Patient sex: M
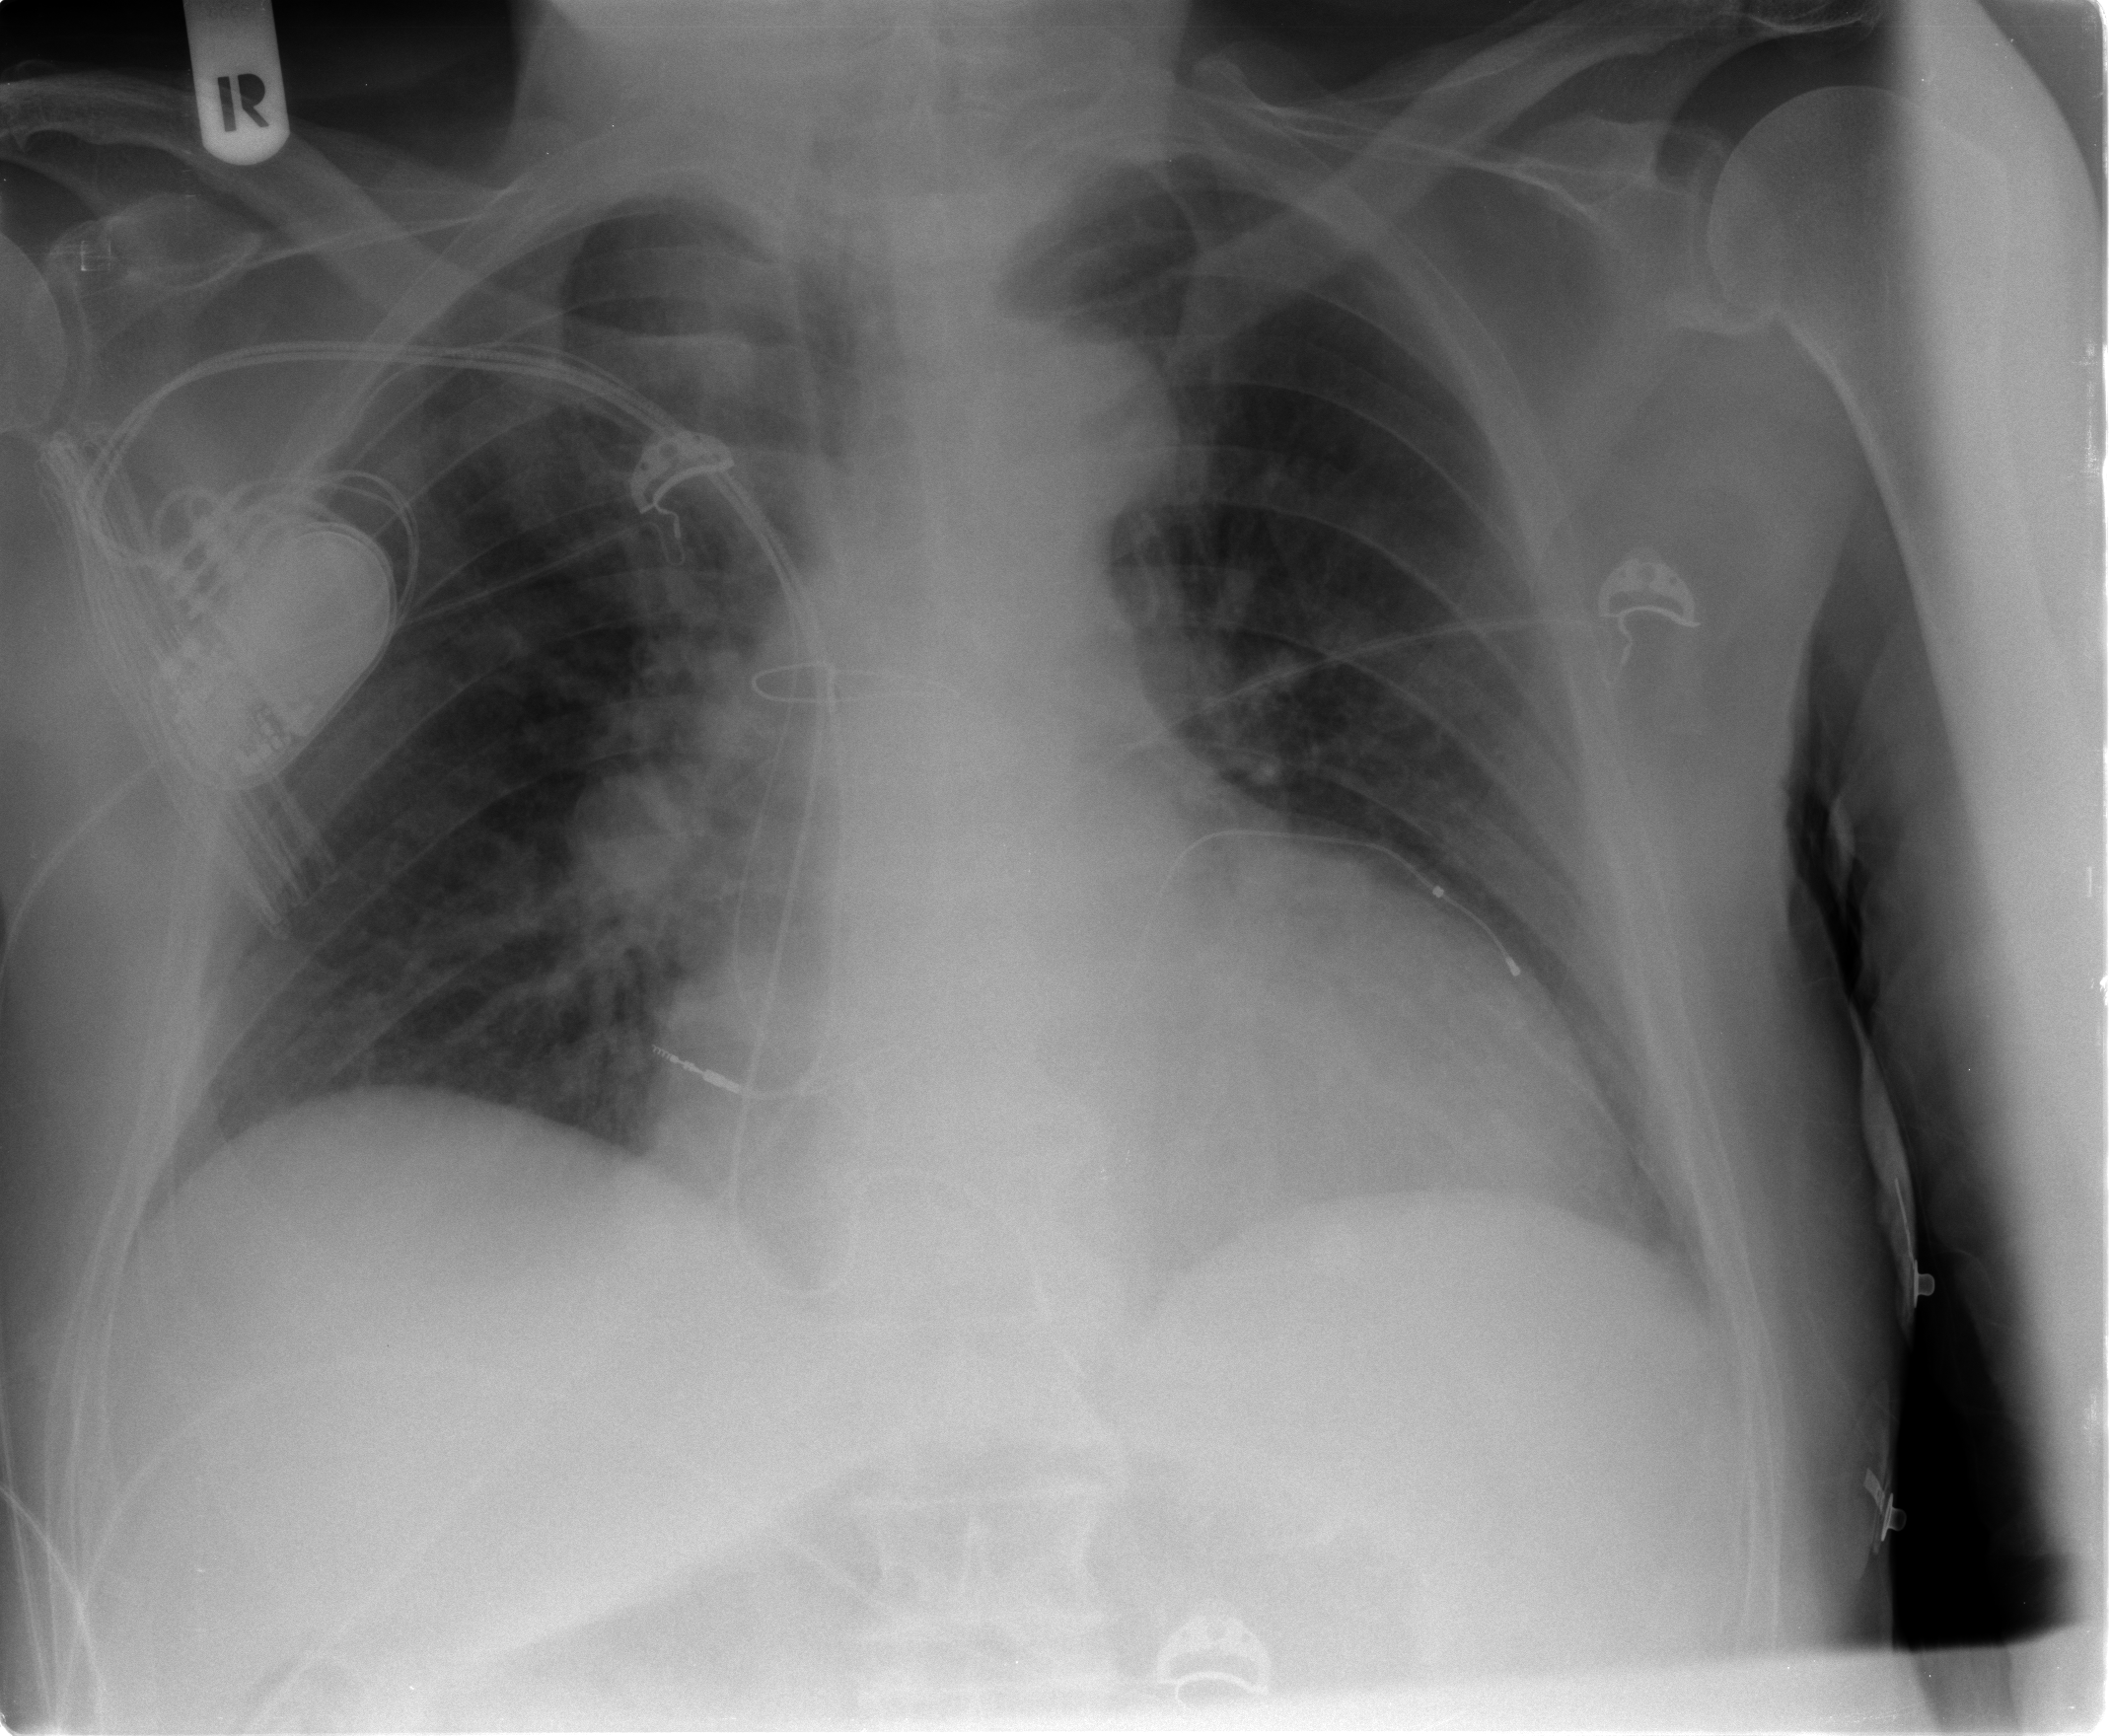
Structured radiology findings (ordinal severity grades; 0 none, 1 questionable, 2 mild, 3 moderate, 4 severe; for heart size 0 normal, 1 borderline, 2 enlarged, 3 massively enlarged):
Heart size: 2
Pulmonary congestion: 2
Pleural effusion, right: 0
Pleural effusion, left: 0
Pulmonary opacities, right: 0
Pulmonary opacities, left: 0
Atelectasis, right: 0
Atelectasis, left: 0